Question: in application listview i had more than 1000 data in listview and its tedious to scroll. i try to change scroll thume but cannot change.i requre scroll thum like below image
'''
<ListView
android:id="@+id/listview"
android:layout_width="fill_parent"
android:layout_height="fill_parent"
android:layout_below="@+id/layoutProduct"
android:background="#<PHONE>"
android:cacheColorHint="#<PHONE>"
android:dividerHeight="1dp"
android:fadeScrollbars="true"
android:fadingEdge="none"
android:scrollbarSize="10dp"
android:scrollbarThumbVertical="@drawable/a_apptheme_fastscroll_thumb_holo"
android:focusable="true"
android:focusableInTouchMode="true"
android:listSelector="#<PHONE>"
android:scrollingCache="false" >
</ListView>
'''

User can drag scrol thume
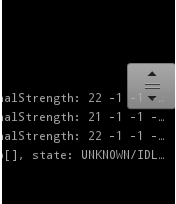
Answer: Call the 'setFastScrollEnabled(true);' method on your ListView. <URL>